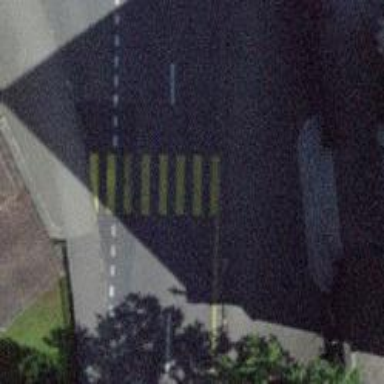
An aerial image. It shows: Uncontrolled zebra crossing with notable zebra markings.